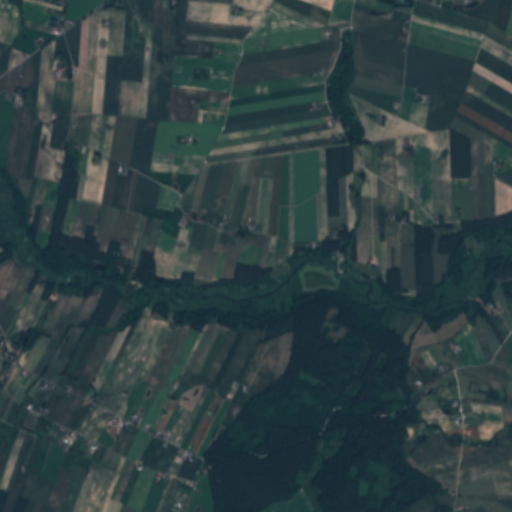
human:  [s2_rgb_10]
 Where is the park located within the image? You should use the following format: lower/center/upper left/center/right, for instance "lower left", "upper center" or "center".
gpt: The park is located in the lower left of the image.
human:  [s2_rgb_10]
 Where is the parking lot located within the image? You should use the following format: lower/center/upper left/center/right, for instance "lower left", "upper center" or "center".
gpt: The parking lot is located in the lower left of the image.
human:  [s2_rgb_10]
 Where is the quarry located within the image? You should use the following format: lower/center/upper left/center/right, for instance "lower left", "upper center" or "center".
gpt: The quarry is located in the center left of the image.
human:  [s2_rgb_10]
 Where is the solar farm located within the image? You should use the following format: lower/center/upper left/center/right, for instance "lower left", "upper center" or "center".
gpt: The solar farm is located in the lower left of the image.
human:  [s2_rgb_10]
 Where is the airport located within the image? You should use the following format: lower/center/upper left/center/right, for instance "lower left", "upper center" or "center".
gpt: There is no airport in the image.